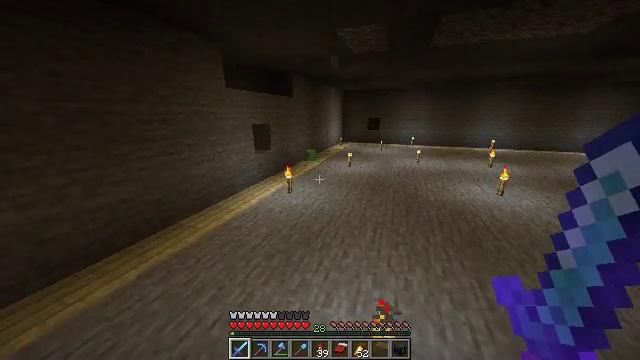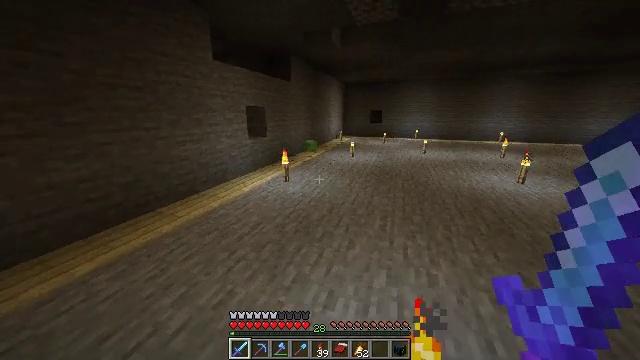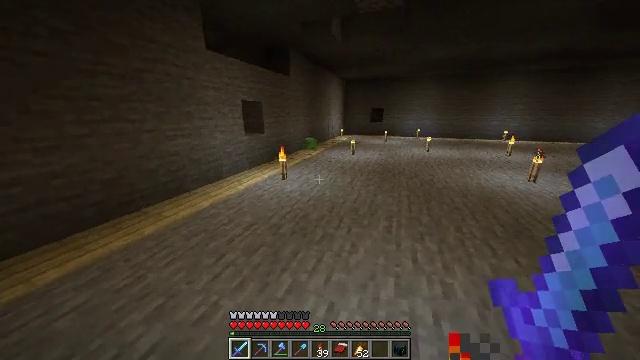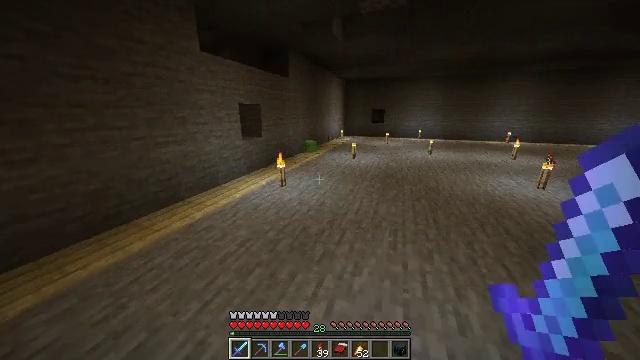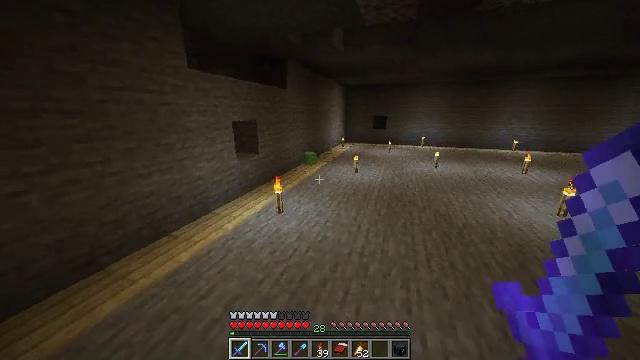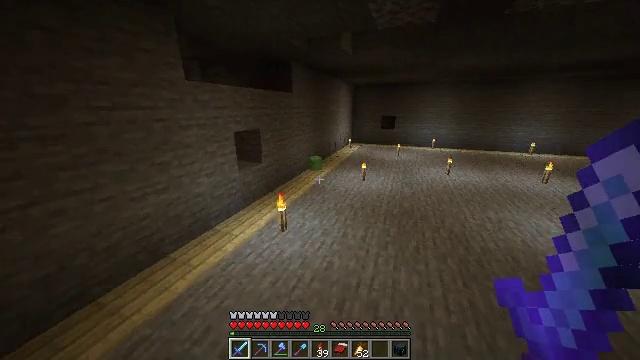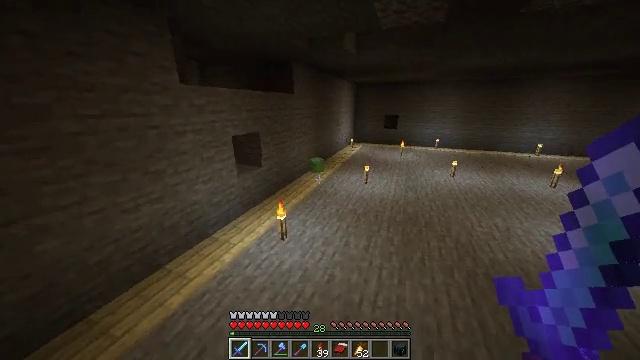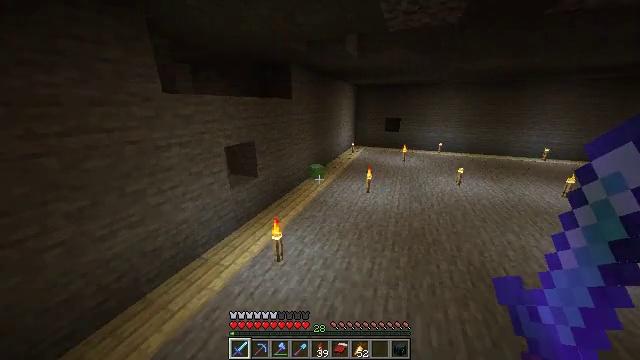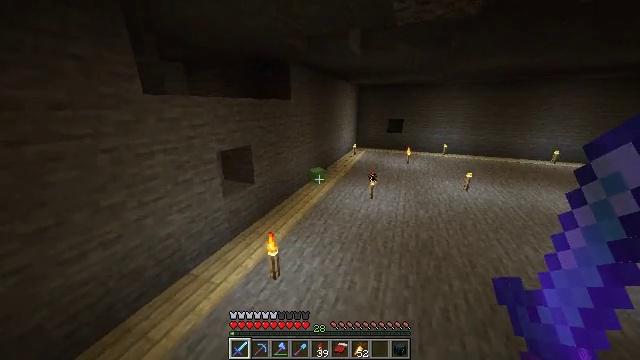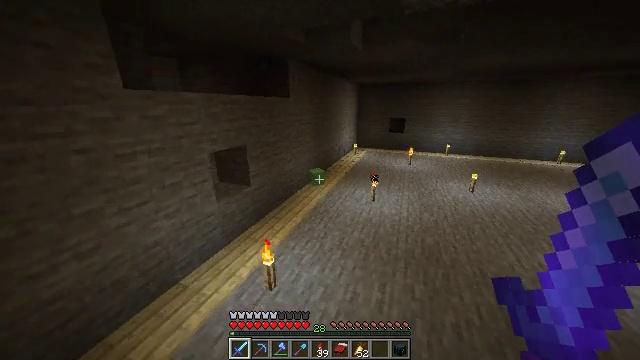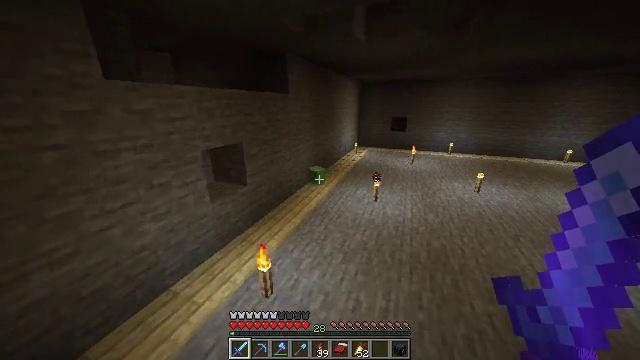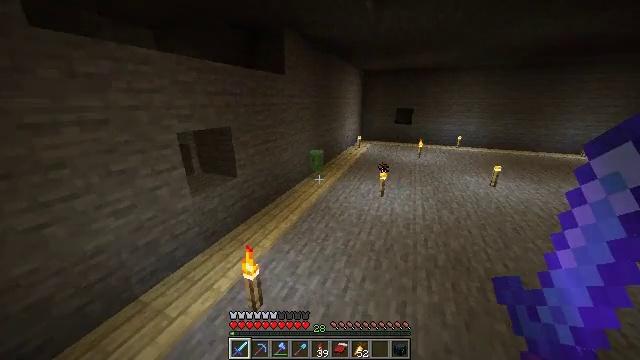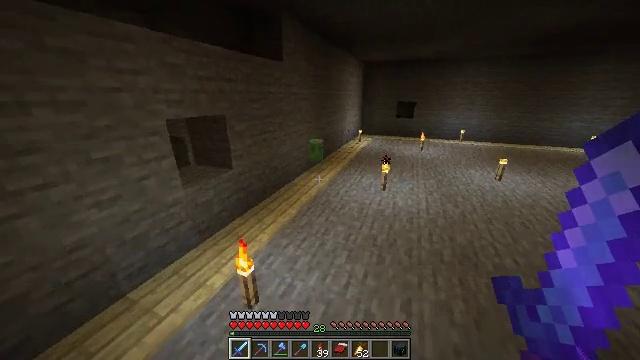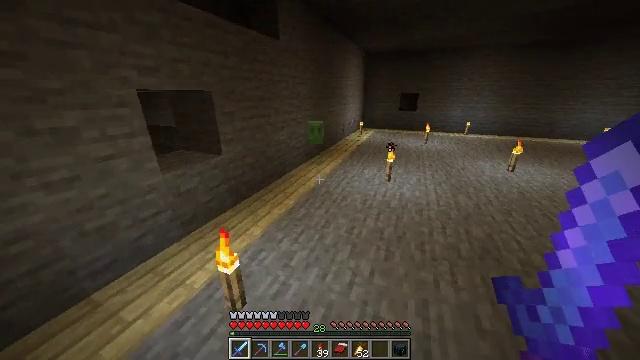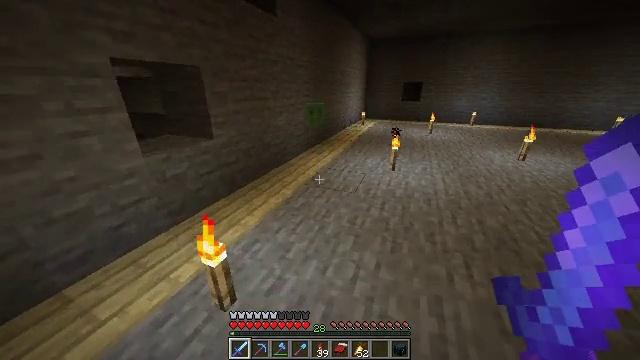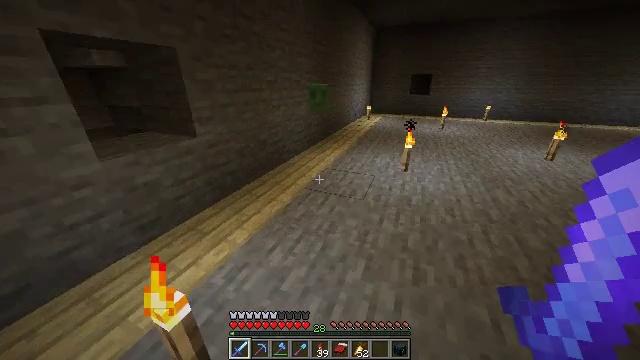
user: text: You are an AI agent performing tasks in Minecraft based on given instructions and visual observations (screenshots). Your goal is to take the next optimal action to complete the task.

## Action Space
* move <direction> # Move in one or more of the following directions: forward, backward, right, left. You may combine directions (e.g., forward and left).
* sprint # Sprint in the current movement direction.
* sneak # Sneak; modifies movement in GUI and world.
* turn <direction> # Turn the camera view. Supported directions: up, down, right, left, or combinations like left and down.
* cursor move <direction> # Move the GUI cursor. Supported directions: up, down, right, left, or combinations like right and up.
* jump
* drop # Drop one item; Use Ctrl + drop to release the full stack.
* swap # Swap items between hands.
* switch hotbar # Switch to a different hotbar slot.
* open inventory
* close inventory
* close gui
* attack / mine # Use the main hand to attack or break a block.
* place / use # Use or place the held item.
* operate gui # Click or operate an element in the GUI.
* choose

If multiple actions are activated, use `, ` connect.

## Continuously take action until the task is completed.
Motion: motion action
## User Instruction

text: Kill the slime.
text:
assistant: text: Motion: move forward, sprint, jump
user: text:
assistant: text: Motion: move forward, sprint, jump
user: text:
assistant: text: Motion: move forward, sprint, jump
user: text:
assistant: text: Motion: move forward, sprint, jump
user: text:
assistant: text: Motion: move forward, sprint, turn left and down, jump
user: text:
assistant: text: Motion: move forward, sprint, jump
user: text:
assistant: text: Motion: move forward, sprint, jump
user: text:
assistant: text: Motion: move forward, sprint
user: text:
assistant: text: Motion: move forward, sprint
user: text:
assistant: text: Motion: move forward, sprint
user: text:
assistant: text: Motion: move forward, sprint
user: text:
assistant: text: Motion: move forward, sprint, turn down
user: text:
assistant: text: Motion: move forward, sprint
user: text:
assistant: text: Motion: move forward, sprint, turn down
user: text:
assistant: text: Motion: move forward, sprint, turn down
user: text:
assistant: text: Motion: move forward, sprint
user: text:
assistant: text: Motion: move forward, sprint
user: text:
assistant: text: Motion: move forward, sprint
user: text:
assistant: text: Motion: move forward, sprint
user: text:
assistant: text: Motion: move forward, sprint, turn down
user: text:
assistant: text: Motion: move forward, sprint, turn down
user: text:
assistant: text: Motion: move forward, sprint
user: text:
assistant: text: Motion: move forward, sprint, turn down
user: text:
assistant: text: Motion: move forward, turn down
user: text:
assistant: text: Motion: turn down
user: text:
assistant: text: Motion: attack / mine
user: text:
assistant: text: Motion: attack / mine
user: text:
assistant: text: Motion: turn down, attack / mine
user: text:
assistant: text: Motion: no_op
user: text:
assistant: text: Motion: no_op